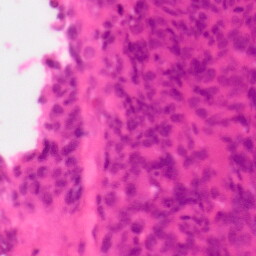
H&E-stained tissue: Colon